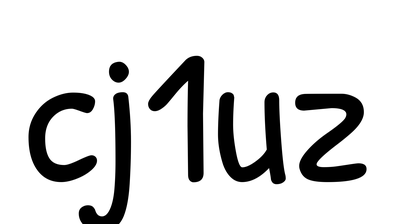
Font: PatrickHand-Regular